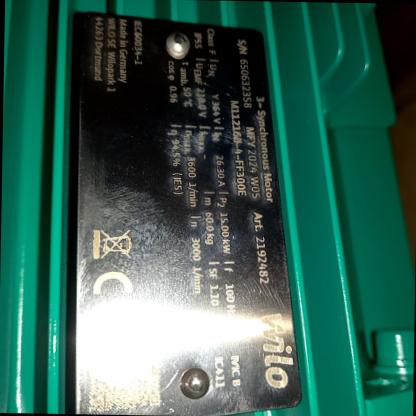
Klasa: tabliczka-znamionowa